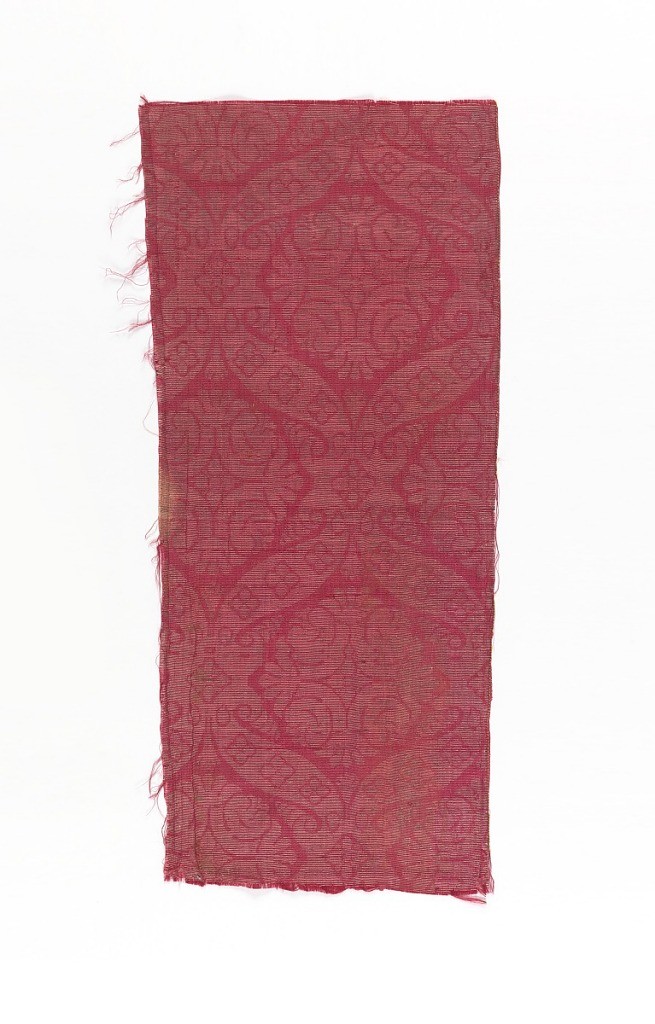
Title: Textile
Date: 17th century
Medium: silk and metallic thread Technique: plain compound cloth
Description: Deep red ground with pattern of large-scale ogive enclosing a central stylized rosette. Pattern produced by extra wefts of silver thread (flat metal strips) shot through the surface-when not needed for design pass to reverse of fabric--results in a damask-like effect.